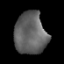
Tissue: prostate
Cell type: Epithelial cells
Senescence score: 0.2472
Nuclear area (px): 1313
Mean DAPI intensity: 98.226